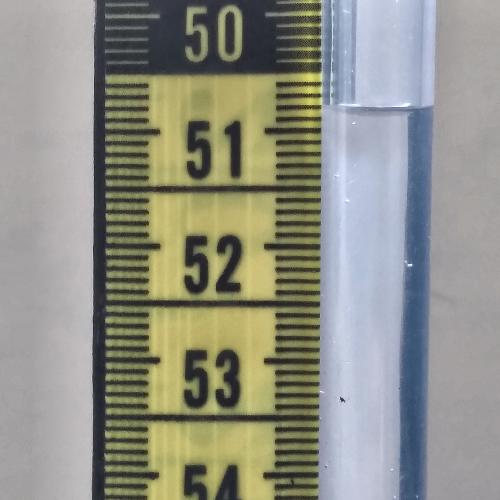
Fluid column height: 50.8 cm